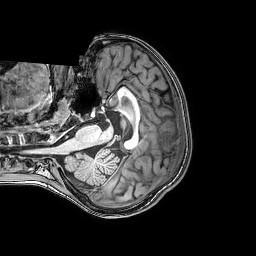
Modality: T1w
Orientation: axial
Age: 7
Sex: male
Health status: healthy